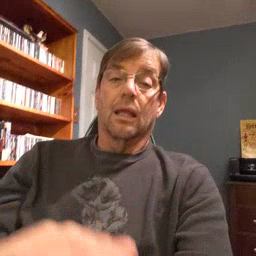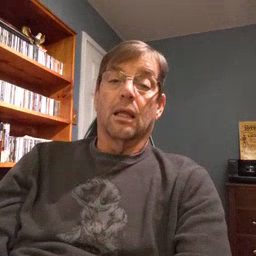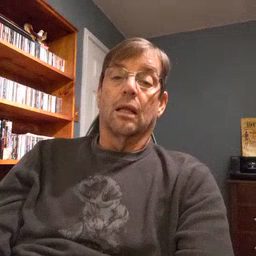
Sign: clean